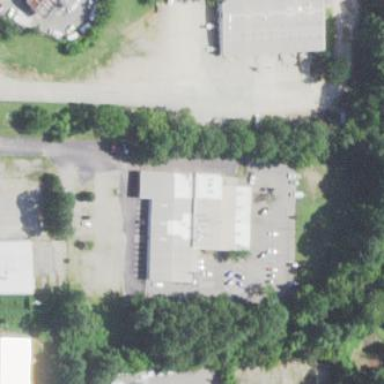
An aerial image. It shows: Commercial building.